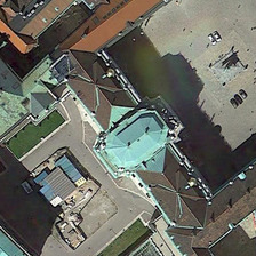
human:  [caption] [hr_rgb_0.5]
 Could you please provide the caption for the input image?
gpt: Different houses with different colors and styles are in the church area.

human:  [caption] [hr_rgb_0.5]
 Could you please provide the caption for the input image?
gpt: There are some cars near the church.

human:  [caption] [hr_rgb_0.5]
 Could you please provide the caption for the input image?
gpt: There are houses of different colors and styles in the church area.

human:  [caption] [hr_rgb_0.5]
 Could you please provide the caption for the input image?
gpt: There are several cars near the church.

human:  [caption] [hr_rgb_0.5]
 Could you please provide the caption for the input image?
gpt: several cars are near a church.